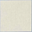
Piece: xx